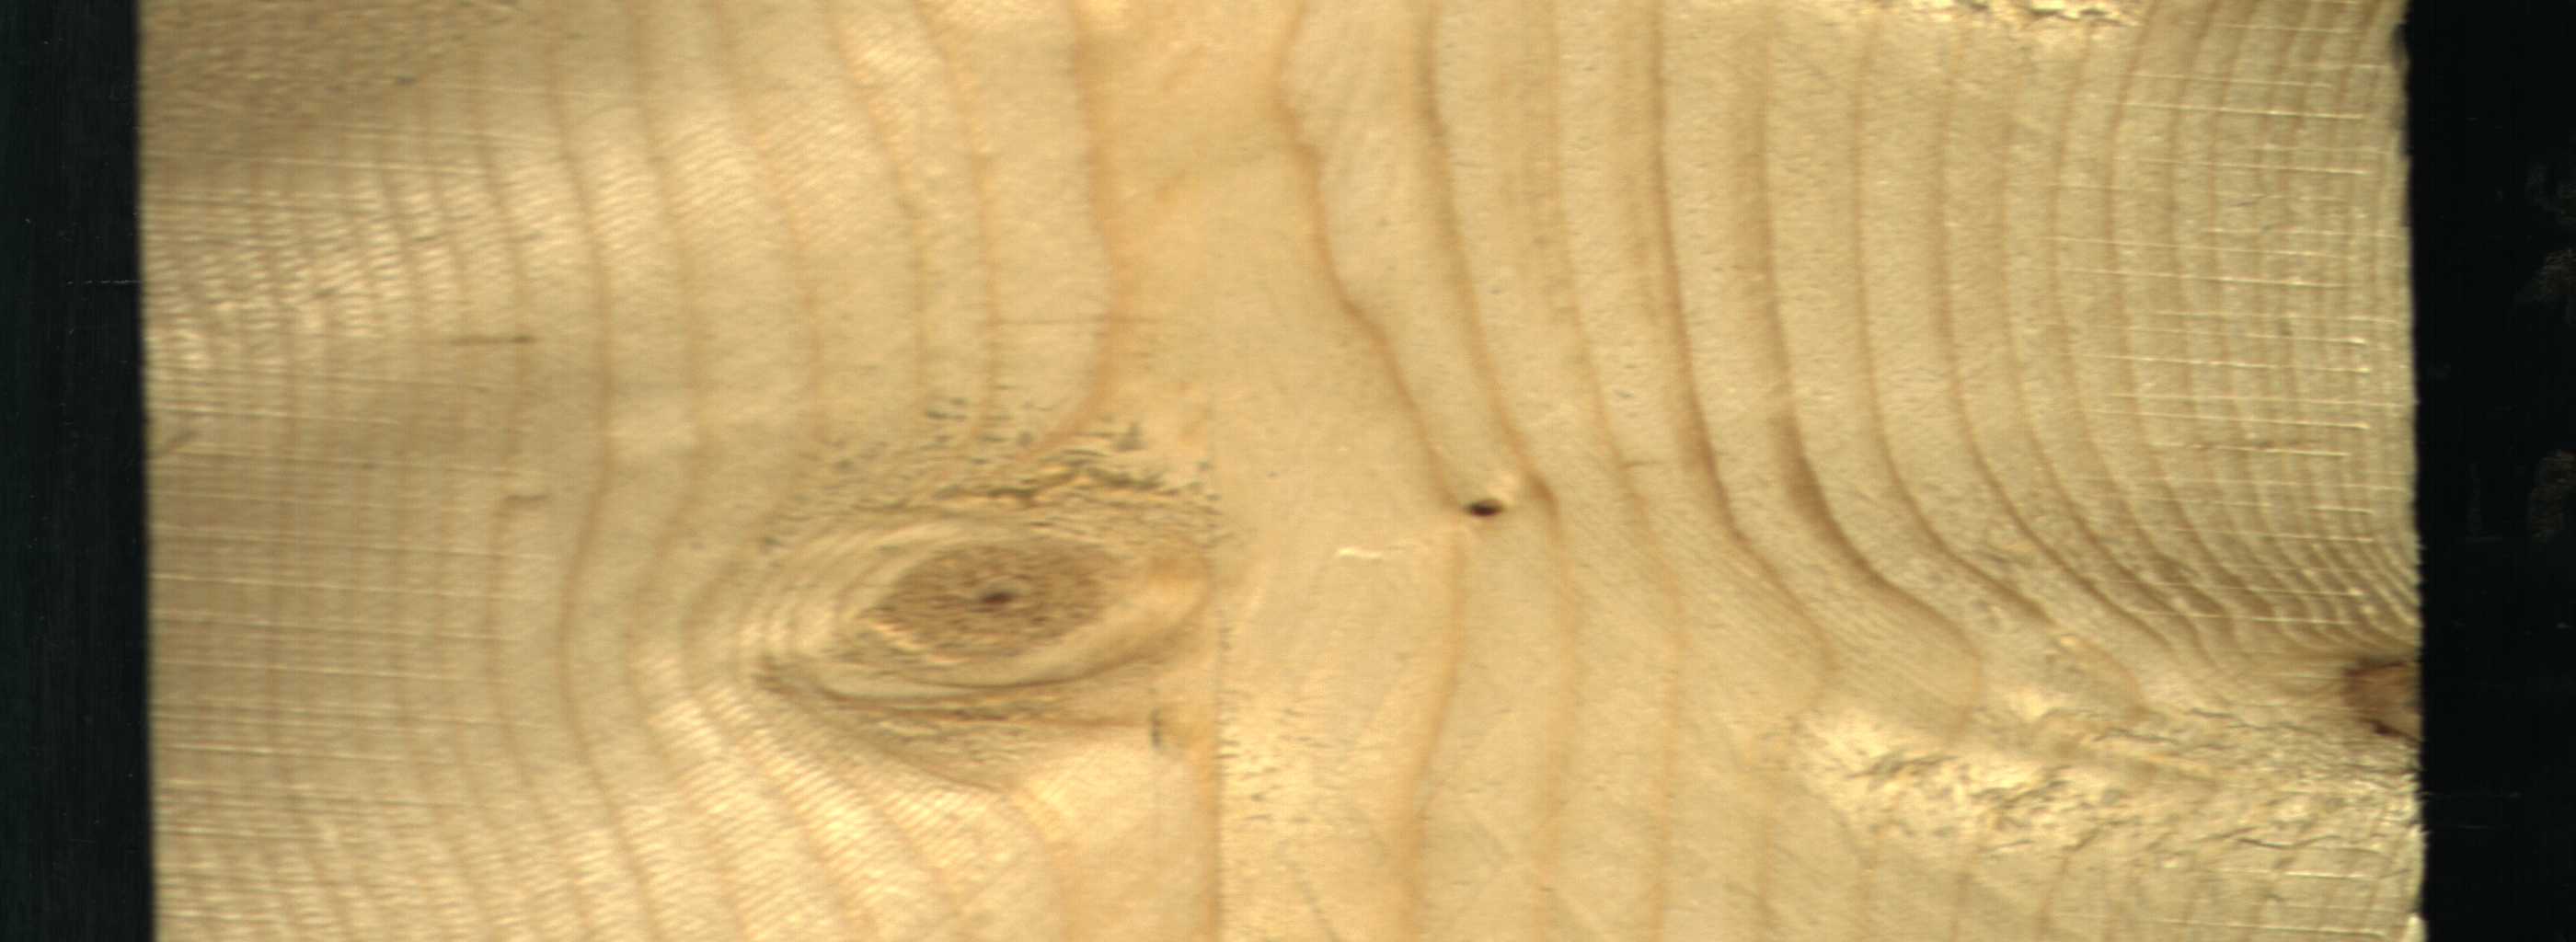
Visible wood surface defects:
Live_Knot
Live_Knot
Live_Knot